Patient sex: F
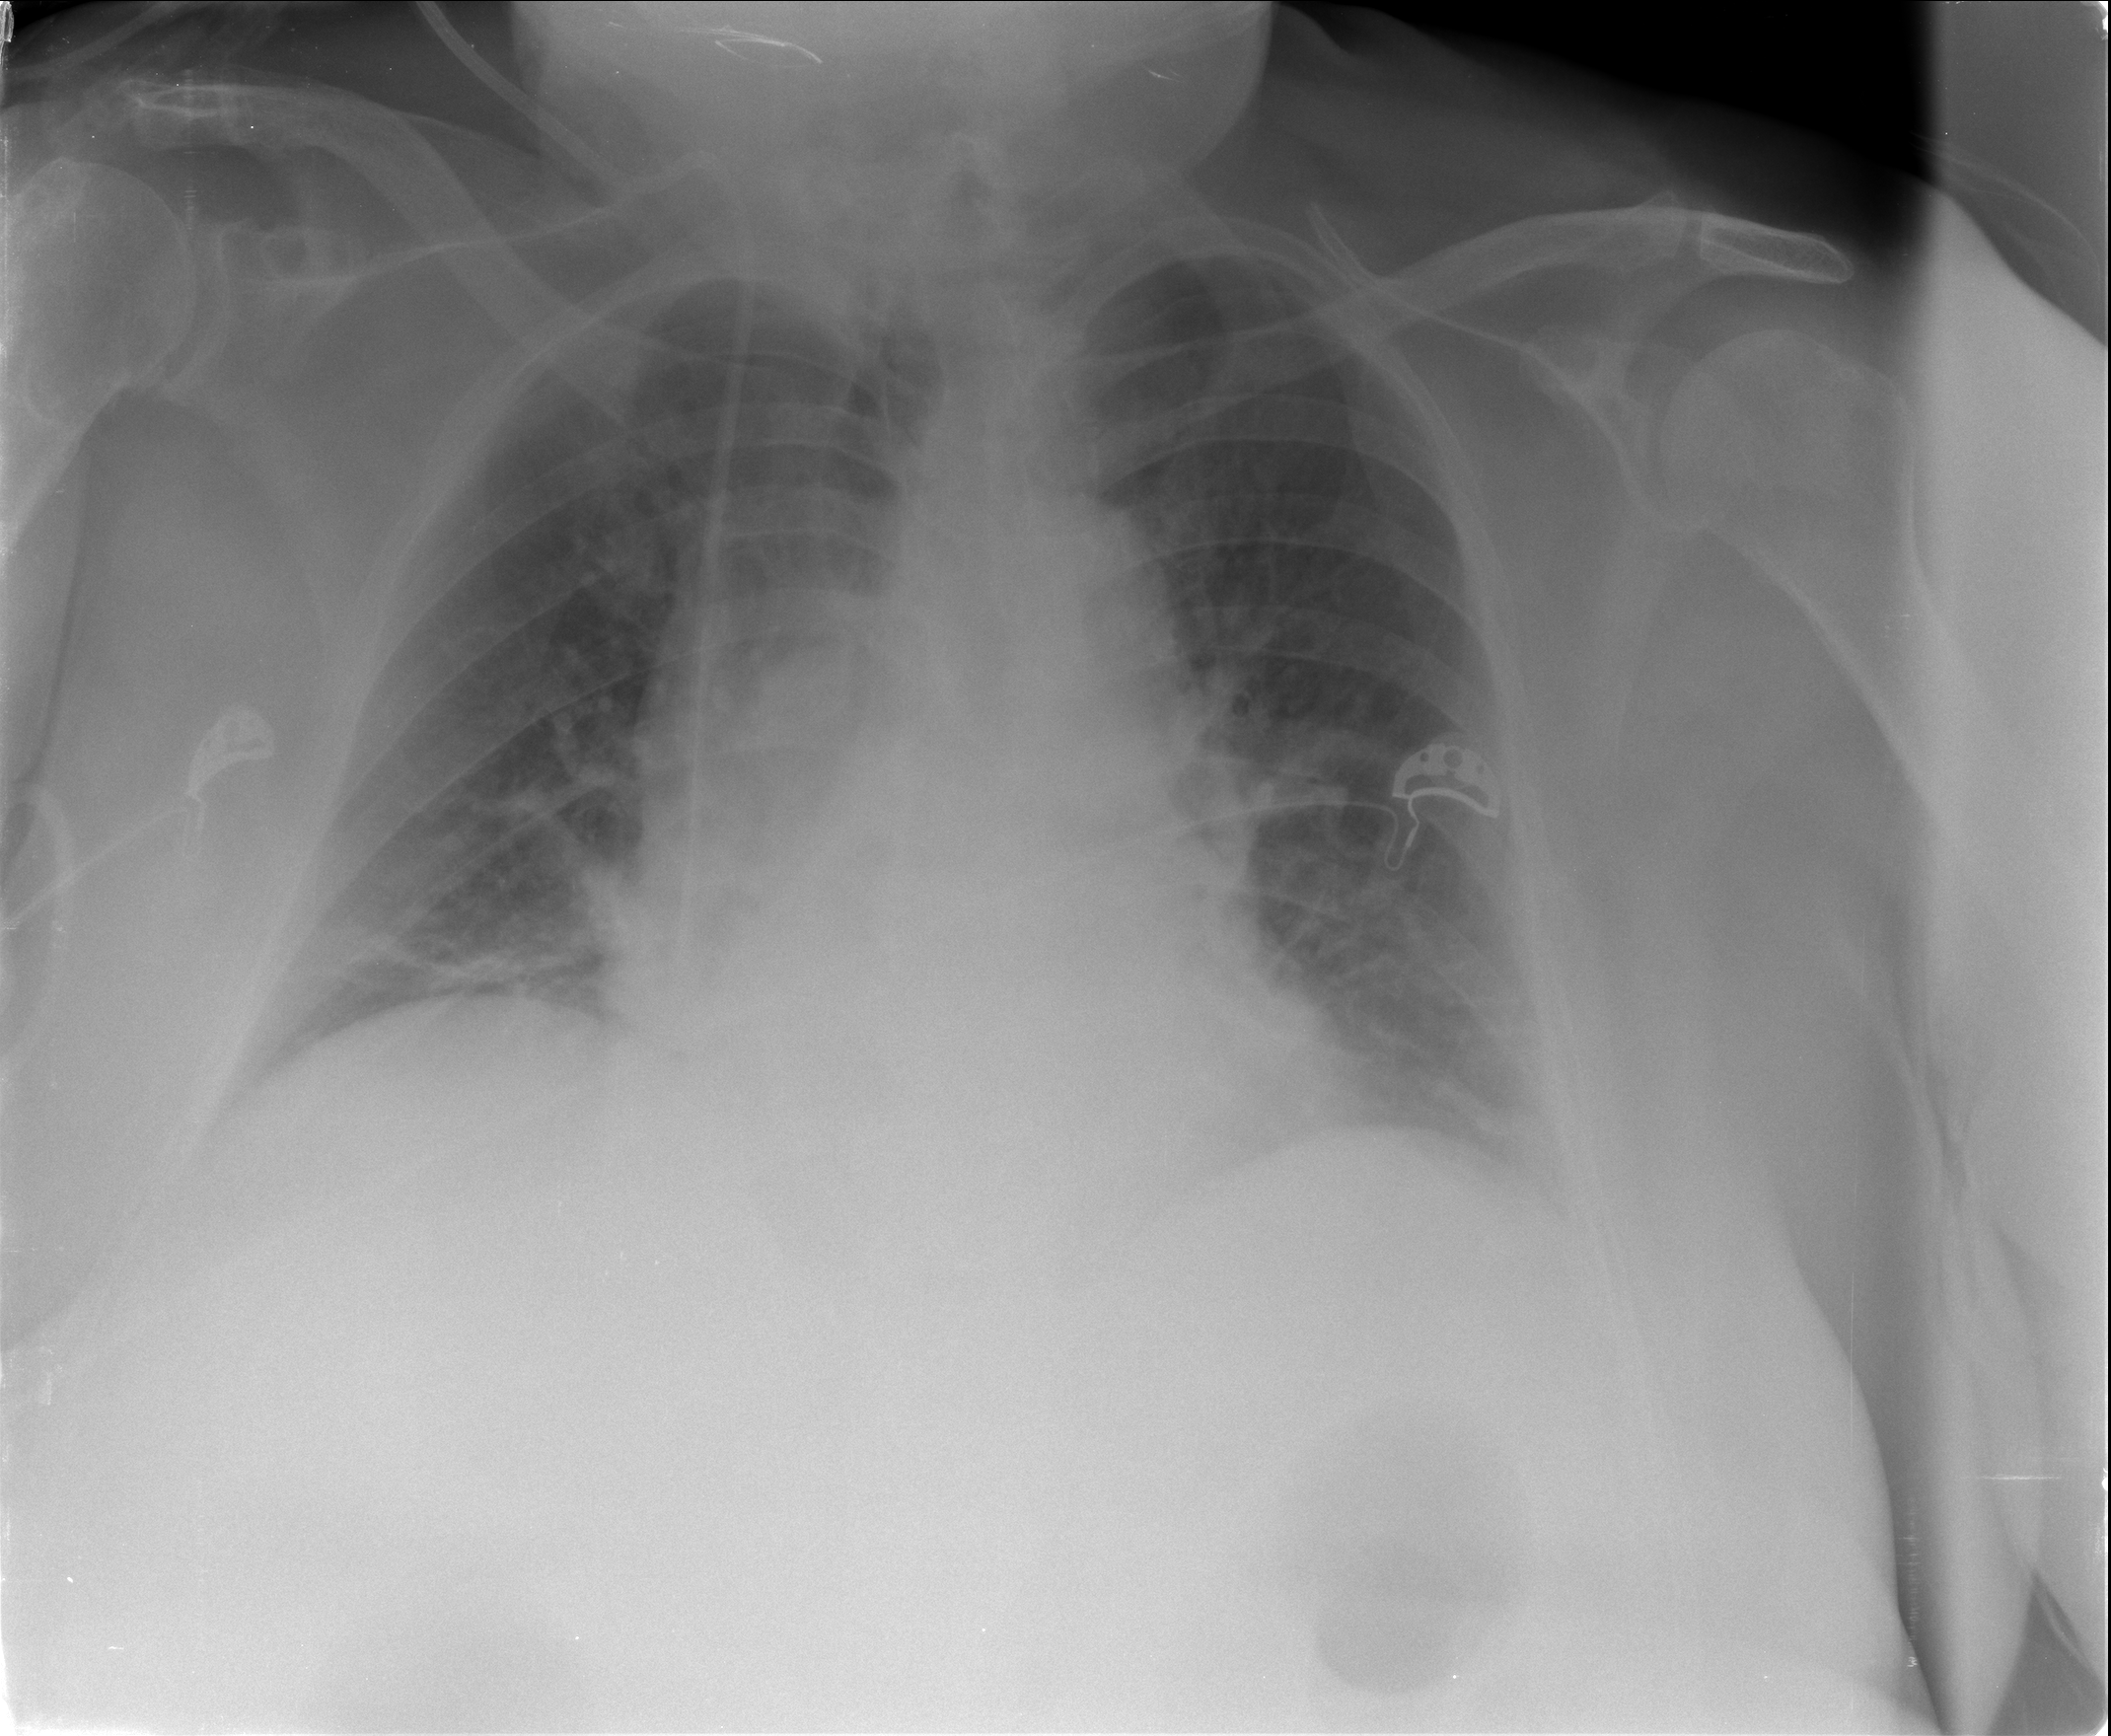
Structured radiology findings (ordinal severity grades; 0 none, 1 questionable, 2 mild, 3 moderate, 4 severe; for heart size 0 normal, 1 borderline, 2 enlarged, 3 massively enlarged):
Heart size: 2
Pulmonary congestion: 2
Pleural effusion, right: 0
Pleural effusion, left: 1
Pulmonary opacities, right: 0
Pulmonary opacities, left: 0
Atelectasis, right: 2
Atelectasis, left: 2